Question: Trying to replicate what Google Voice on Android does. Specifically you dial a number in the dialer, in this case <PHONE>. Google Voice intercepts the call in a BroadcastReceiver, and reroutes it to a "shadow number (in this case <PHONE>). However it manages to keep "<PHONE>" as the destination number and displays custom text in the blue box that comes down and then disappears. Does anyone know how you would do this?

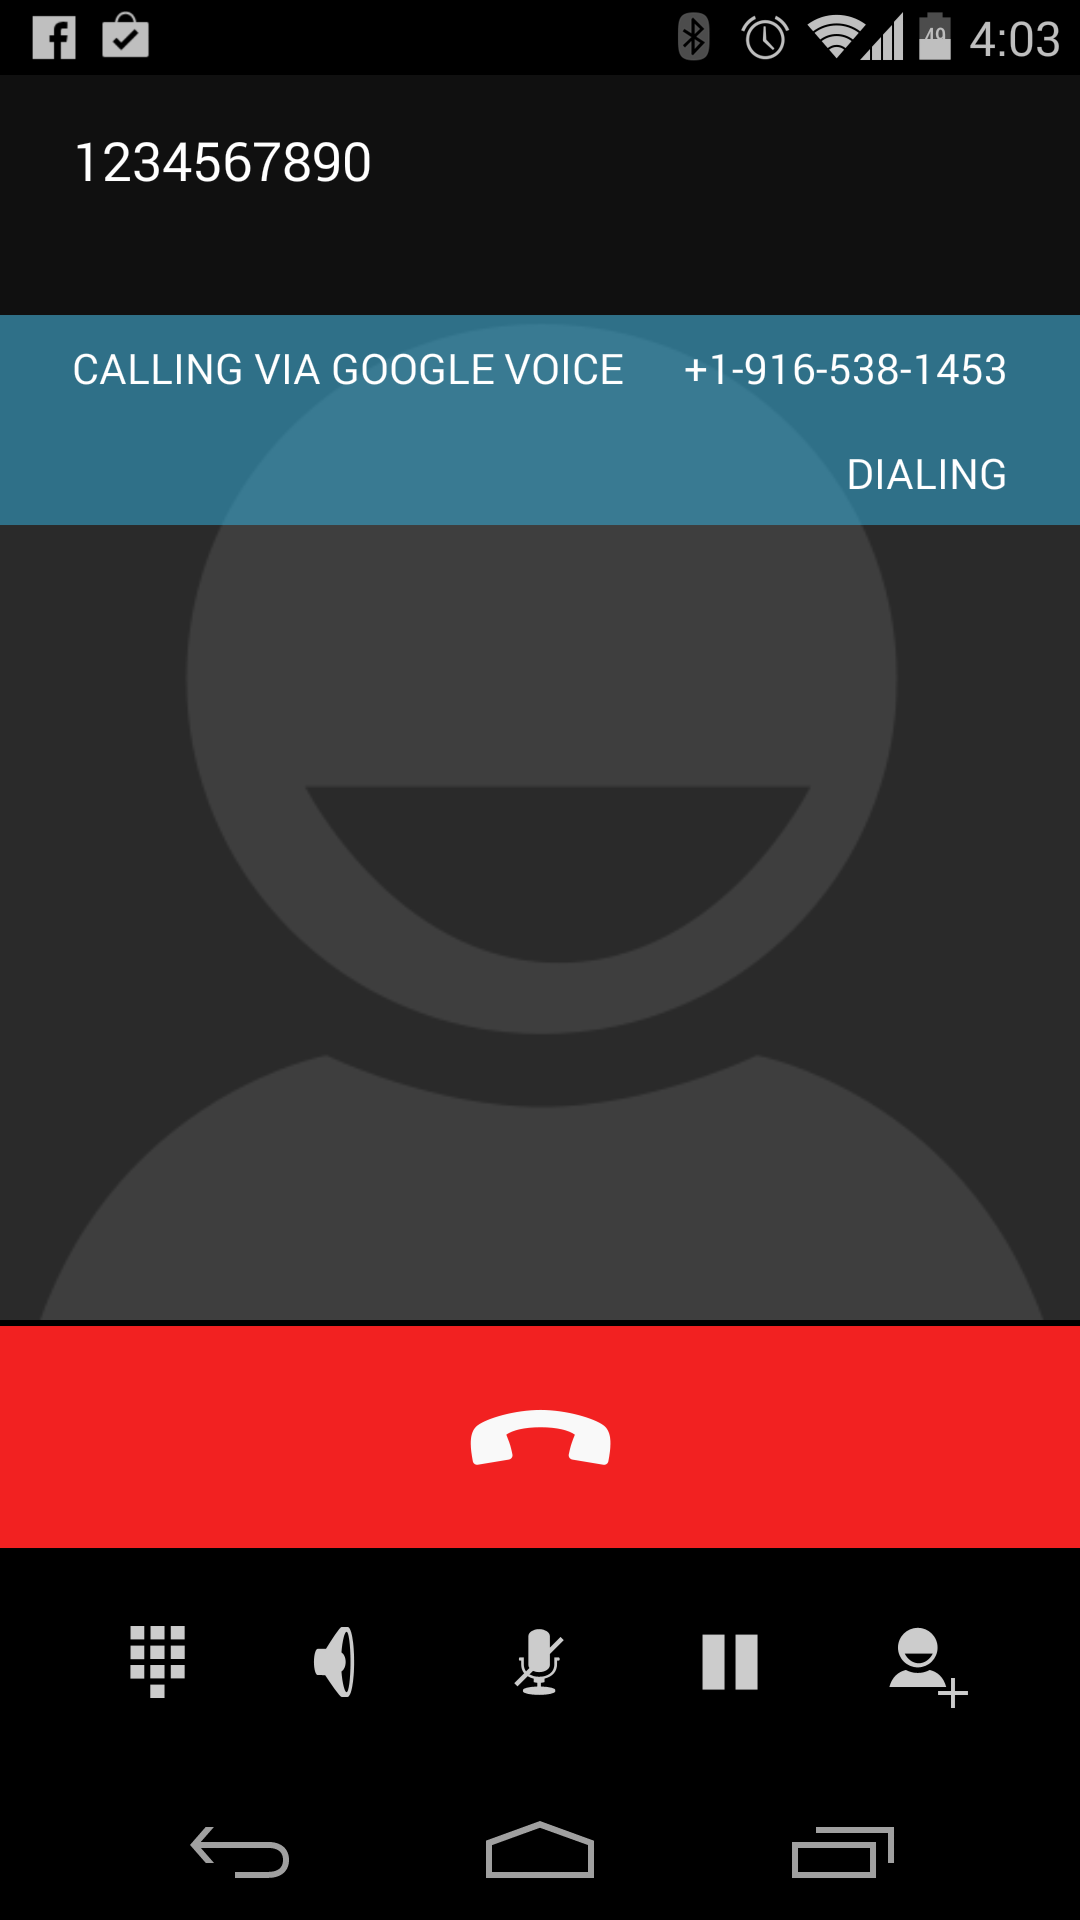
Answer: After doing more research on this topic and asking people that have worked on this in the past, I have determined that this is basically impossible. As Chris mentioned in the comment, it comes down to having your app be signed with the Google key in order for it to work. The best workaround is to display a toast (possibly custom toast) showing the custom text and the original number and then rewrite the call log to display the correct number.